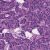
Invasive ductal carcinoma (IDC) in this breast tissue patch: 1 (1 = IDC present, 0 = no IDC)